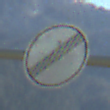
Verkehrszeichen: EndeSaemtlicherBegrenzungen
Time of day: MorningAfternoon
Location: Outdoor (Nature)
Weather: PartlyCloudy
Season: NotSpecified
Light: Natural